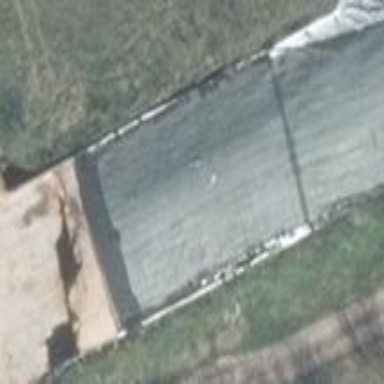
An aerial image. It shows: Bunker silo.